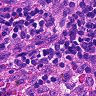
Metastatic tissue present: no